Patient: sex M, age 31
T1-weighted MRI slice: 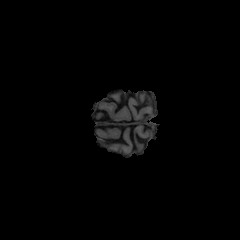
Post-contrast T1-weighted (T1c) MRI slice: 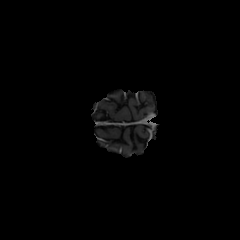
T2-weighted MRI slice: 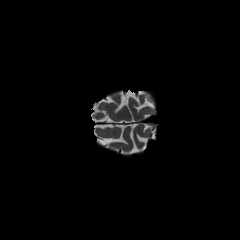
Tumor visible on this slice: no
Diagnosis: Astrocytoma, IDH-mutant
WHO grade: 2